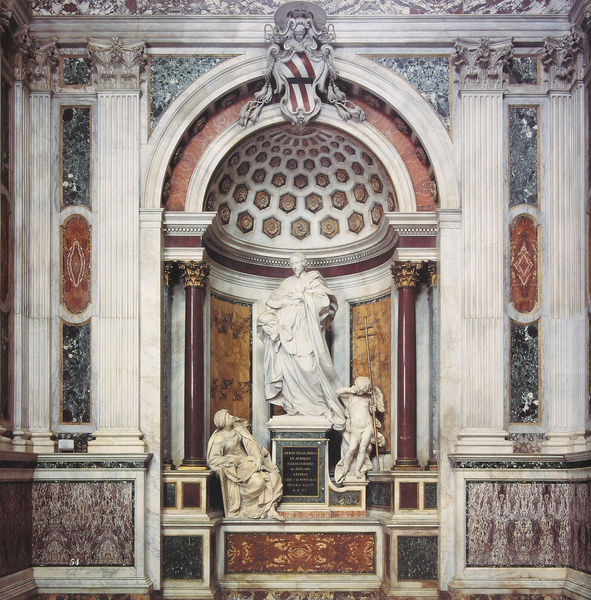
Titel: Monument des Kardinals Neri Corsini (d.Ä.)
Künstler: Giovan Battista Maini
Standort: Rom, S. Giovanni in Laterano (EU - I - Latium)
Schlagwörter: flügel, gott, kämpfer, mann, umhang, bunt, frau, marmor, männer, pfeiler, säule, säulen, bart, barock, johannes, sockel, kirche, figur, gewand, sitzend, stehend, kind, engel, skulptur, statue, farbig, schrift, stab, figuren, kuppel, lanze, tafel, inschrift, nische, kreuz, altar, kapitell, wappen, skulpturen, statuen, grab, kapelle, kasetten, kassetten, konche, inennraum, jünger, standbild, mamor, kassettierung, halbkuppel, erhöht, theatermotiv, exedra, epitaph, amnn, aufschauen, wappenschild, 1700, blendsäule, blendäule, buntstein, bunter mamor